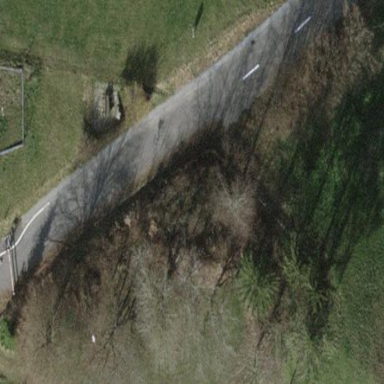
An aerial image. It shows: Hedge barrier.